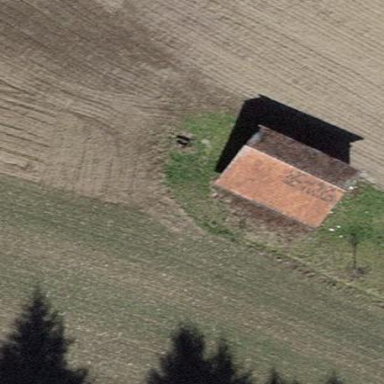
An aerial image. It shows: Shed.